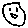
Label: smiley face